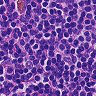
Metastatic tissue present: no